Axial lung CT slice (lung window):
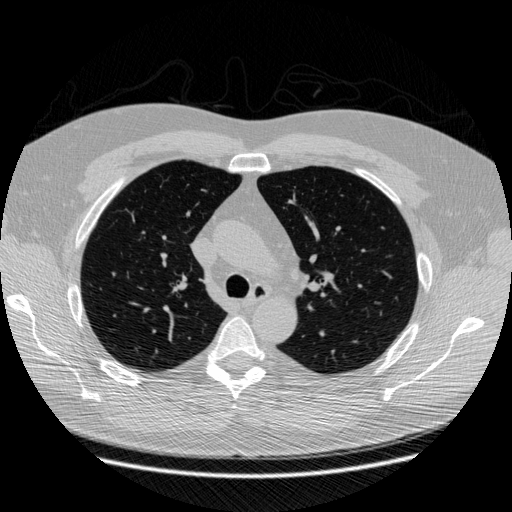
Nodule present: no